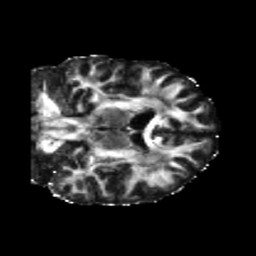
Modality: FA
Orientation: coronal
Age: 42
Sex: male
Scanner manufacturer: siemens
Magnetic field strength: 3 T
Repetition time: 5.47 s
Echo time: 0.0854 s